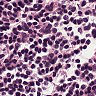
Metastatic tissue present: no